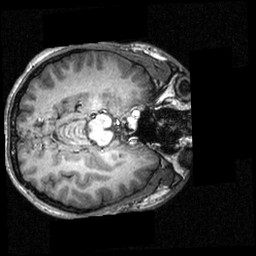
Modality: T1w
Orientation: axial
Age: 18
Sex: male
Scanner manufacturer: siemens
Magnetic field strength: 3.951 T
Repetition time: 1.5 s
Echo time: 0.00335 s